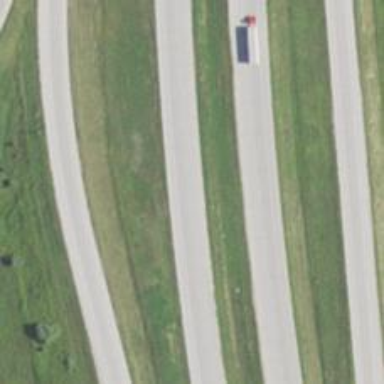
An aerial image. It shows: Asphalt motorway.